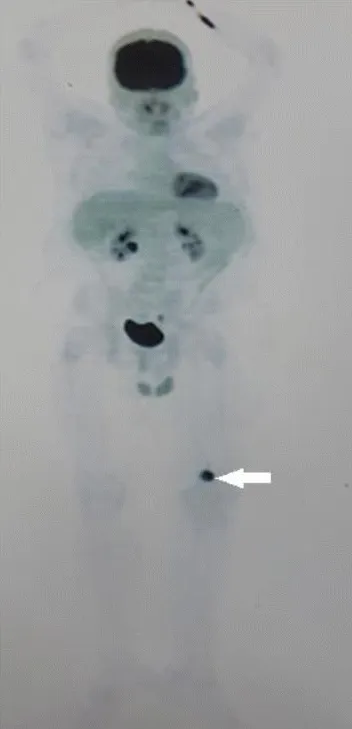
18F-FDG PET: a hypermetabolic lesion in medial aspect of the left distal femur (arrow).
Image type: radiology (pet)